Interaction volume radius: 10 \u00c5
Interaction volume height: 10 \u00c5
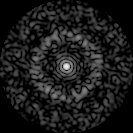
Disorder parameter: 0.8012